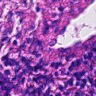
Metastatic tissue present: no